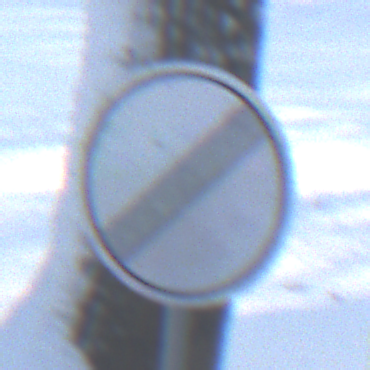
Verkehrszeichen: EndeSaemtlicherBegrenzungen
Umgebung: Outdoor, Nature
Tageszeit: MorningAfternoon
Wetter: Clear
Licht: Natural
Jahreszeit: Winter
Kontrast: LowContrast